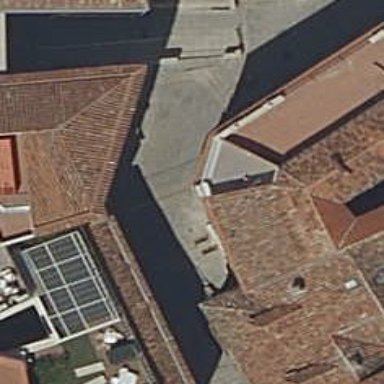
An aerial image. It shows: Steps made of paving stones.